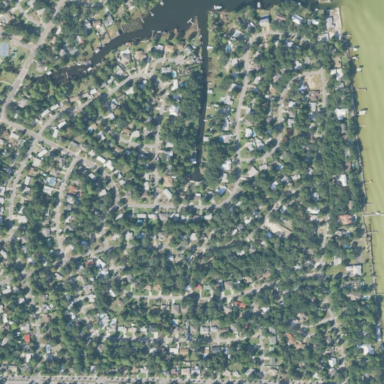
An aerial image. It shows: This residential area consists of single-family homes.